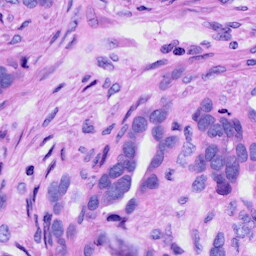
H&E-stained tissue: Ovarian